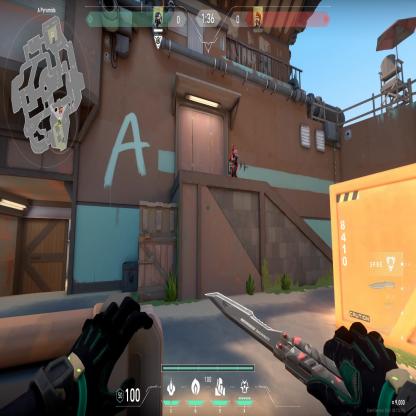
Label: enemy